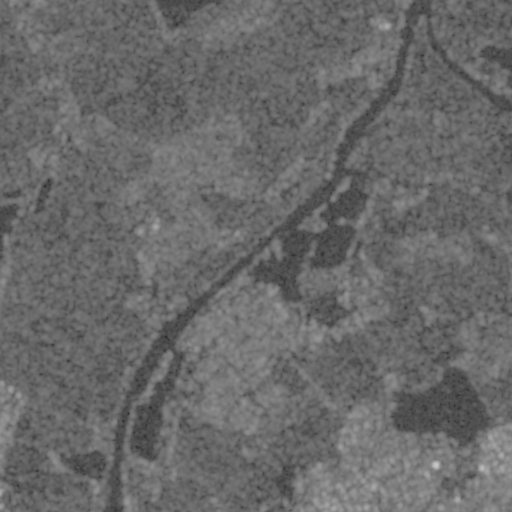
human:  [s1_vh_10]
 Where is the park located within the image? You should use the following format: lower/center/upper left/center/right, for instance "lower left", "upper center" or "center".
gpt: The park is located in the lower right of the image.
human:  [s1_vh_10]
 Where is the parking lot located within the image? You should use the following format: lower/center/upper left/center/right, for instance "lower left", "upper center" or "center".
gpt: There is no parking lot in the image.

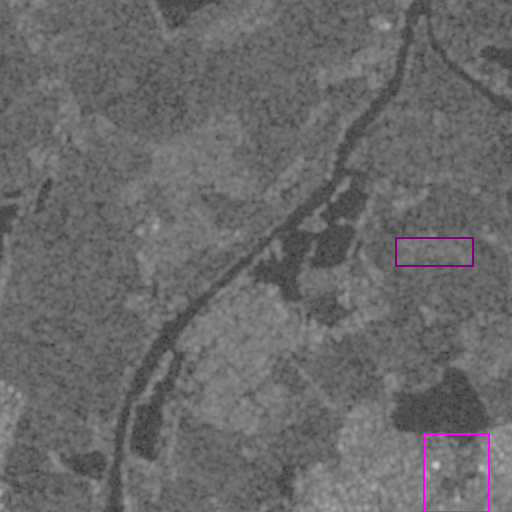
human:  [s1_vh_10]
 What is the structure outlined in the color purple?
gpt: The structure outlined in purple is a crop field.
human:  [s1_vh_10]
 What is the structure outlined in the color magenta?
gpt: The structure outlined in magenta is a park.
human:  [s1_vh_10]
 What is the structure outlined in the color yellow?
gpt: There is no yellow outline.